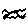
Label: zigzag